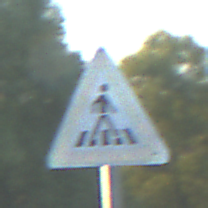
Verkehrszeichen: FussgaengerueberwegLinks
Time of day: SunriseSunset
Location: Outdoor (RoadRail)
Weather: Clear
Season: NotSpecified
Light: Natural